Question: I'm creating my own Word addin, and I'd like to recreate the scroll effect Microsoft uses with these little arrow buttons on the top/bottom of their panes (like the Document Recovery panel below). Any ideas?

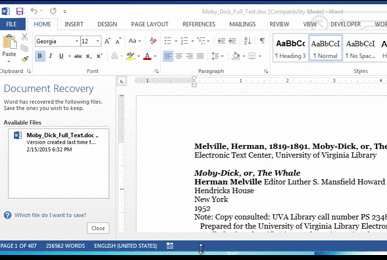
Answer: I couldn't find any other solutions, so I created this:
<URL>